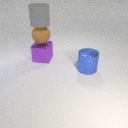
large brown rubber sphere above large purple metal cube